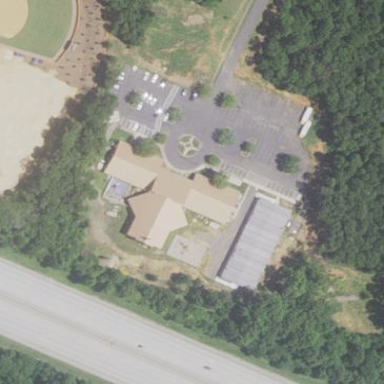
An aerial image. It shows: Building serving as place of worship.